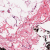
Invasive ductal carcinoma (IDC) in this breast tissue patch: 0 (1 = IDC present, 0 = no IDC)